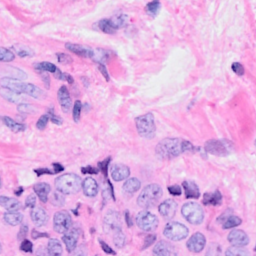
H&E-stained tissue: Breast